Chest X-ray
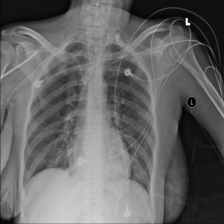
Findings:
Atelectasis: negative
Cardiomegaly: negative
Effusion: negative
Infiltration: negative
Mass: negative
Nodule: negative
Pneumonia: negative
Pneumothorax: negative
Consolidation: negative
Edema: negative
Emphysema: negative
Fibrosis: negative
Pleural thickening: negative
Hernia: negative